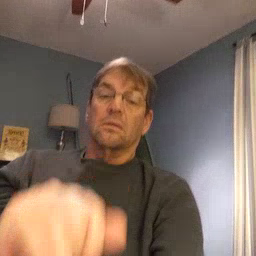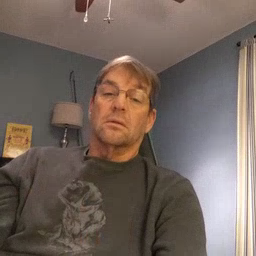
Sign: nuts